Question: and would it be best practice to do it this way?
So for instance, 'HyperlinkPointerOverBrush' defines a dark blue/green and this is the default brush colour my app inherits for when your mouse/"finger" is hovered over a link. But can the colour assignment from dark blue/green easily be changed to something else?
(Below illustrates the list of system brushes my app has reference to)

I tried setting 'HyperlinkPointerOverBrush' to something different in my 'App.xaml':
'''
<SolidColorBrush x:Key="HyperlinkPointerOverBrush" Color="#FF0A2562"/>
'''
within my metro app, but to no avail; my links still stayed the default dark blue/green.
Any thoughts on how I would approach this? and also best practices on defining your app's System Brushes aka. "Palette" you wish to use on Windows 8 Metro-style WinRT apps? (that's a mouthful)
Thanks.
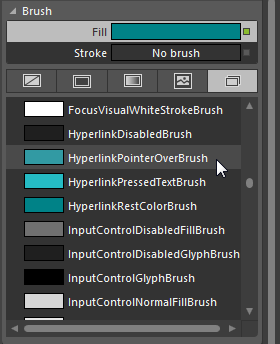
Answer: The controls that come out of the box in winrt assemblies have styles and templates that use resources from these assemblies. The one simple thing you can do to change it is to set RequestedTheme="Light" in app.xaml. To change arbitrary brushes you would also need to modify the styles/templates themselves by overriding them explicitly when you use the controls.
You can extract the default templates in the design view context menu by going to "Edit Template"/"Edit a Copy...". You would then modify the extracted styles using your theme resources.
You can use a predefined set of resources or a theme by merging it in your App.xaml/MergedDictionaries, as Common/StandardStyles.xaml is in the basic templates. Possibly if you define multiple theme resource dictionaries that use the same keys - you could dynamically alter the merged dictionaries in App.xaml to change the theme at runtime.